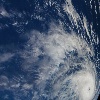
Label: cloud